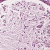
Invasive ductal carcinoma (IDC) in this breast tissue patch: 1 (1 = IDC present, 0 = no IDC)